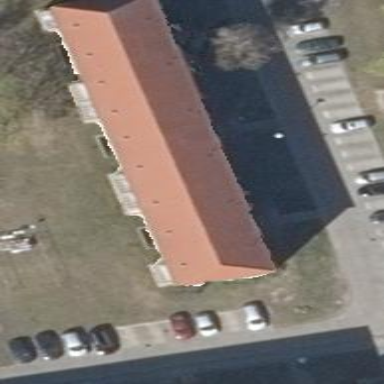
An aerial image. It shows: White building with hipped roof made of roof tiles.